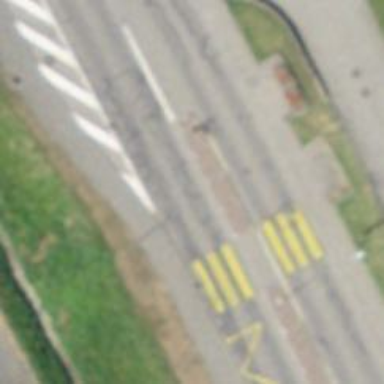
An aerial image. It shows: Uncontrolled zebra crossing on the road.